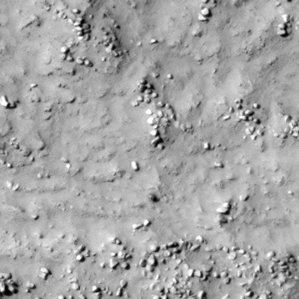
Label: non_frost